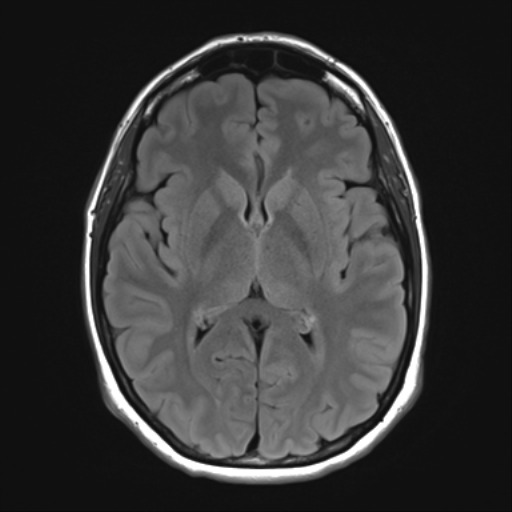
Label: notumor